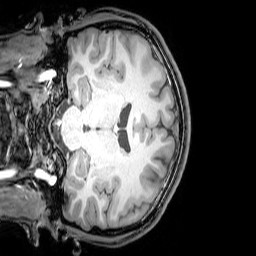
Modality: T1w
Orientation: coronal
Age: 22
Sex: male
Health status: healthy
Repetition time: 0.081 s
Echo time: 0.037 s